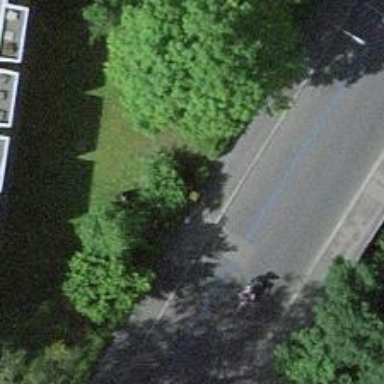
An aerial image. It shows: Post box is visible.